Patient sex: M
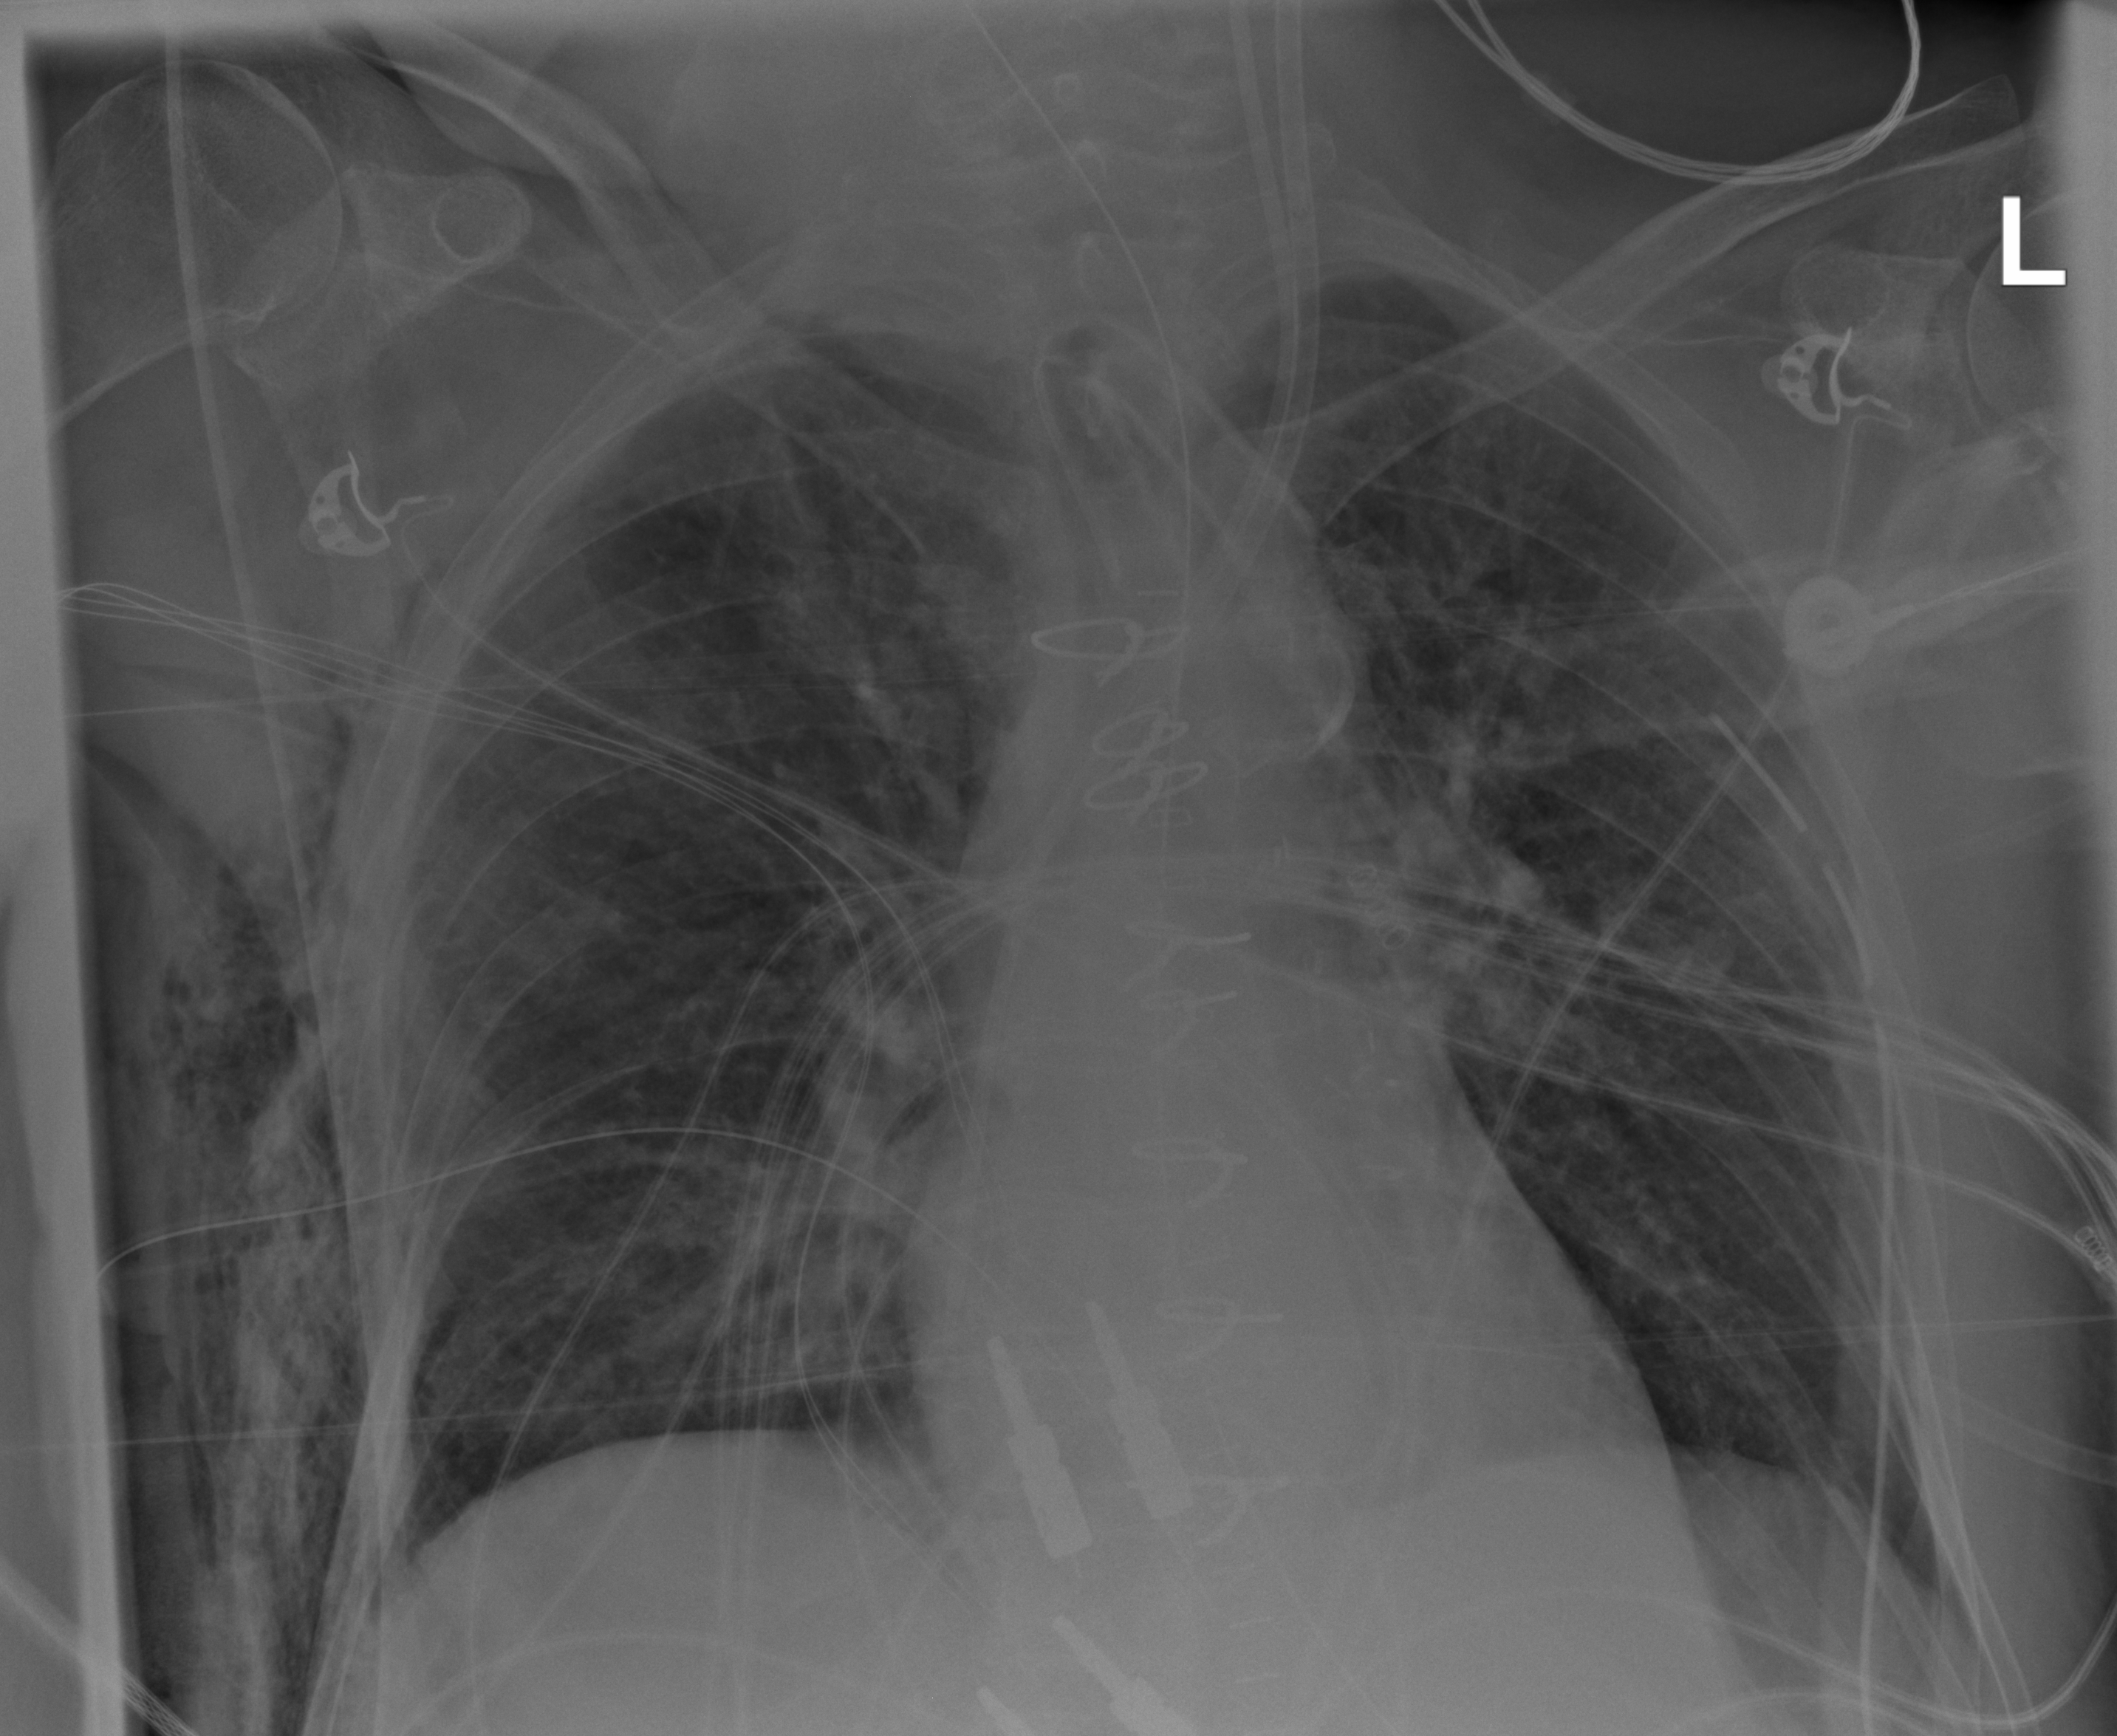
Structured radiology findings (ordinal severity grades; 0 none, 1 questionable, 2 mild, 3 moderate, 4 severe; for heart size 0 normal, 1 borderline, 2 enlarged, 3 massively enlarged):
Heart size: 0
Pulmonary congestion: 2
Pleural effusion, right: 0
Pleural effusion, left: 0
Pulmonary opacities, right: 0
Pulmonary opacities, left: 0
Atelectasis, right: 0
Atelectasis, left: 0